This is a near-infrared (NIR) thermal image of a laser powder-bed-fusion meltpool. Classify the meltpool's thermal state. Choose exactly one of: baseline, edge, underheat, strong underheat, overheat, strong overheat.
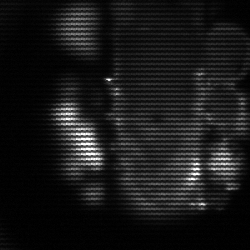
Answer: strong underheat